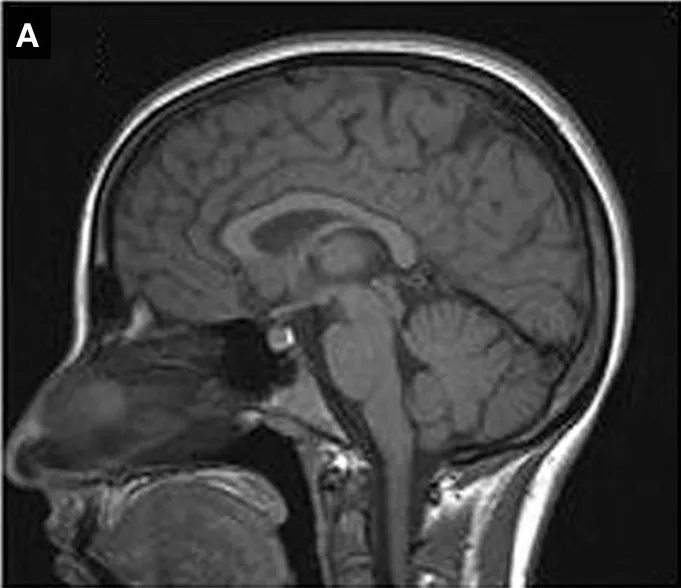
MRI images showing sagittal.
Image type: radiology (mri)